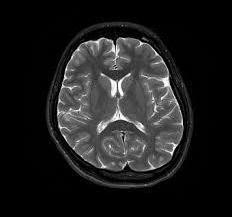
Label: notumor